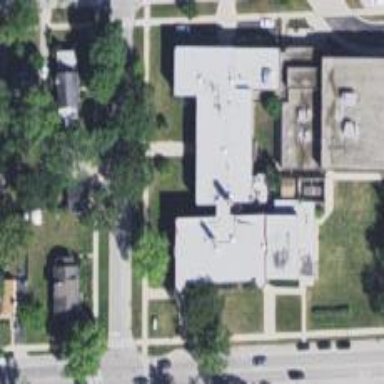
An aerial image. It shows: School.